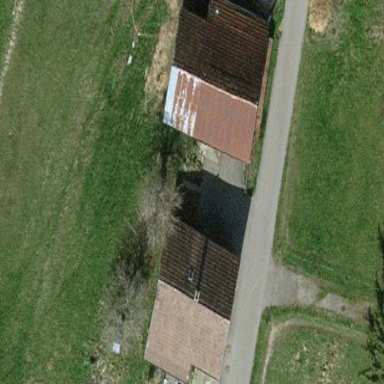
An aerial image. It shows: Farm auxiliary building.